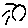
Label: sun